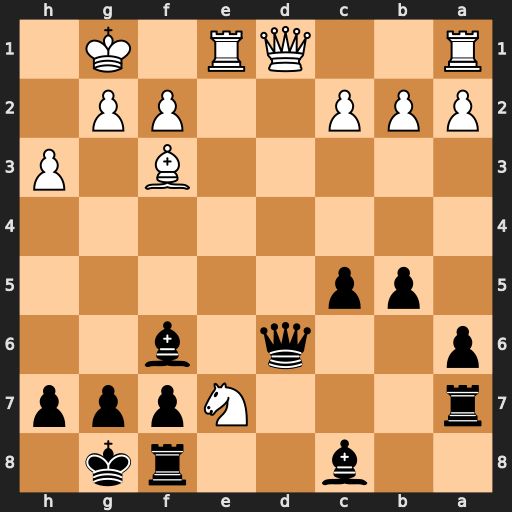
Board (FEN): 2b2rk1/r3Nppp/p2q1b2/1pp5/8/5B1P/PPP2PP1/R2QR1K1
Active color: b
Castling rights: -
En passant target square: -
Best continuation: Bxe7 Qxd6 Bxd6